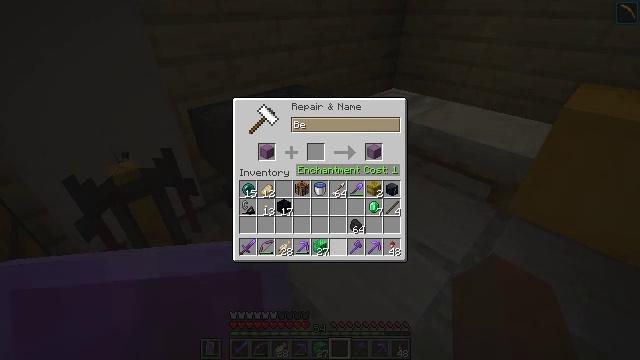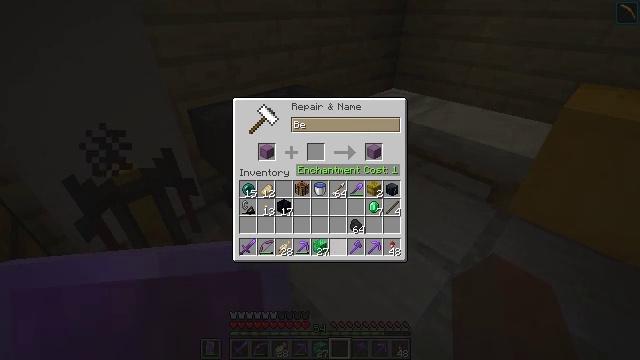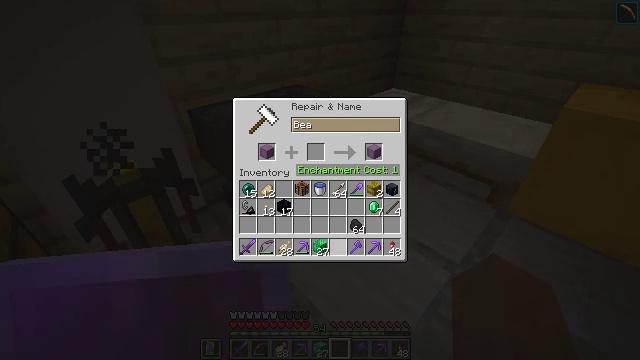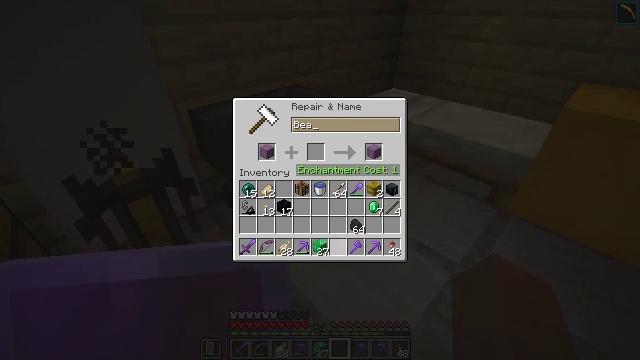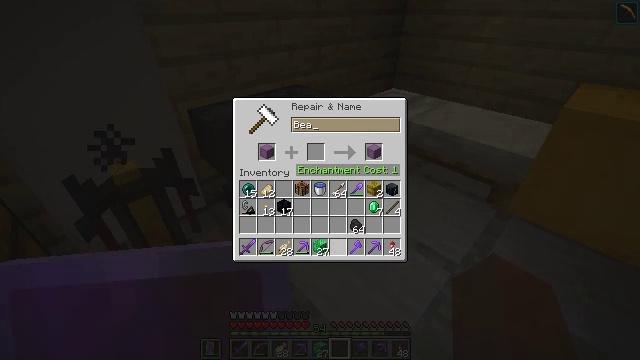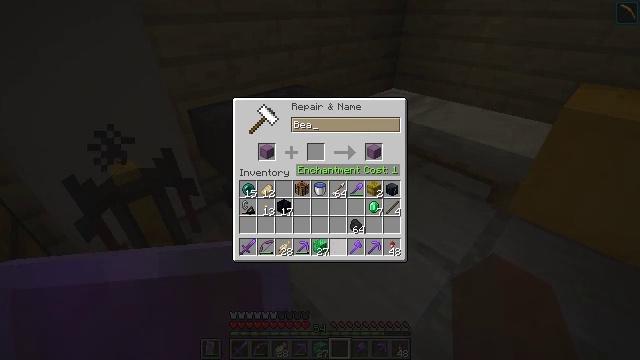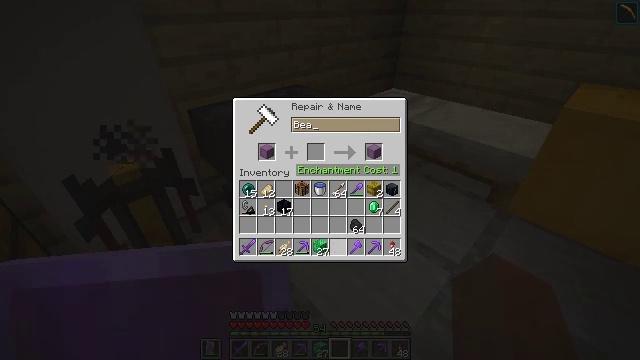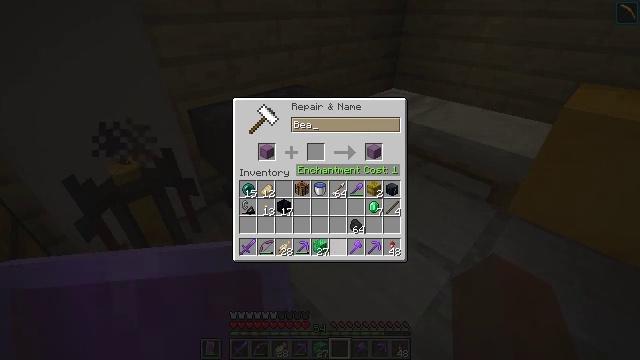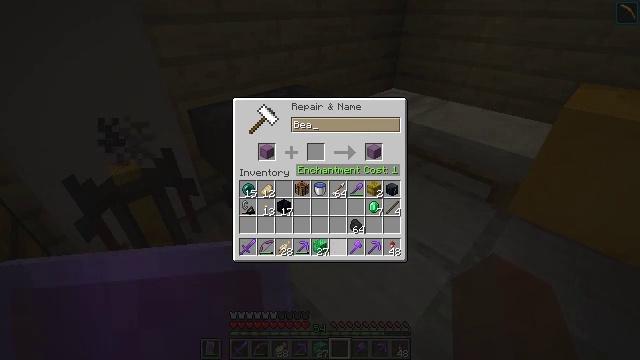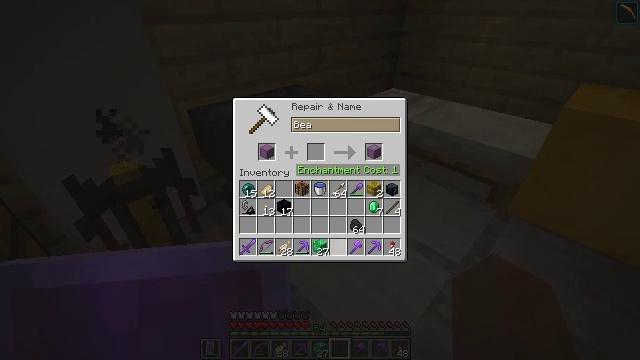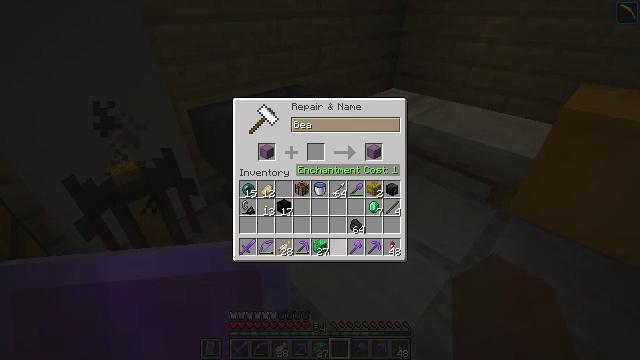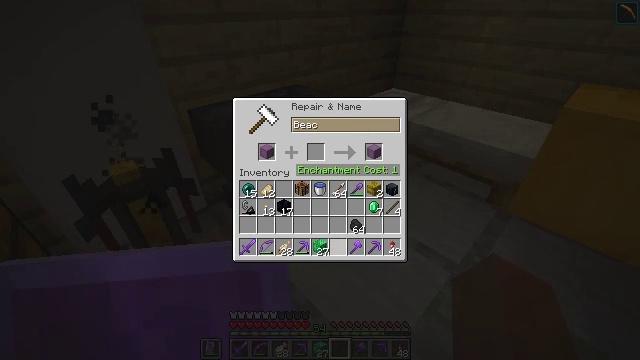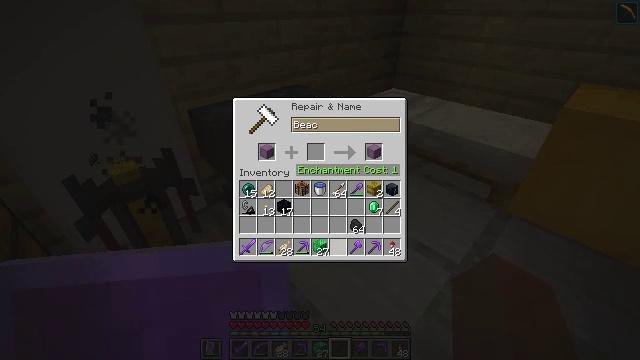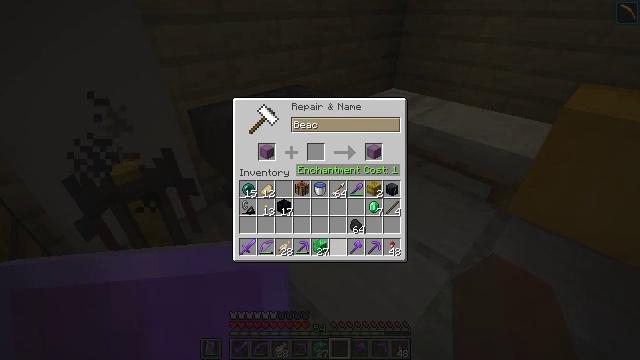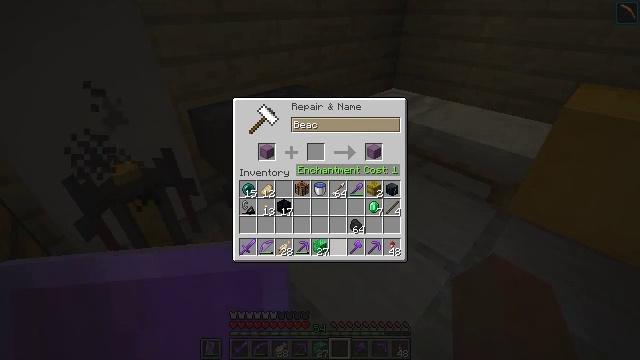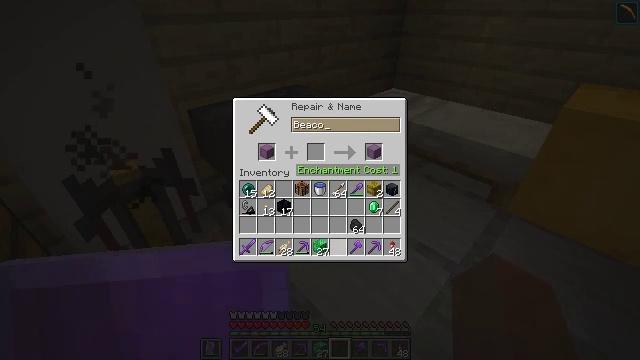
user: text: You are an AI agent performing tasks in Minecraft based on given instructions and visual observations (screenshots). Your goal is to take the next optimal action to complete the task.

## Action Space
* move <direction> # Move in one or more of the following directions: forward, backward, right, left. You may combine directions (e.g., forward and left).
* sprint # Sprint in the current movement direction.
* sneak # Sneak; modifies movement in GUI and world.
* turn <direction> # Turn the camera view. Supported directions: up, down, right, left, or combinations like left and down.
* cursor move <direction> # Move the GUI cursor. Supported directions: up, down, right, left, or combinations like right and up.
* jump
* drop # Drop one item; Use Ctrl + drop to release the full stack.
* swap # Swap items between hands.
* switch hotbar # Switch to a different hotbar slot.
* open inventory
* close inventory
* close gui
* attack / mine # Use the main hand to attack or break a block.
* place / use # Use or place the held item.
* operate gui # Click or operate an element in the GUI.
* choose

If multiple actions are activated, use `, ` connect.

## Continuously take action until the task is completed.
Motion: motion action
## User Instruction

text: craft item lime shulker box
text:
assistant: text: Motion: open inventory
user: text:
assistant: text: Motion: move left, open inventory
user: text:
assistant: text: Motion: move left, open inventory
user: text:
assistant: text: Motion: move left
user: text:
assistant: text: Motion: move left
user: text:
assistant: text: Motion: move left
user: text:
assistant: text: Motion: no_op
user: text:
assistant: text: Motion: no_op
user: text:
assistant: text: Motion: no_op
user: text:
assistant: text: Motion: no_op
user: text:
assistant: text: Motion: no_op
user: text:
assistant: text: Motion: no_op
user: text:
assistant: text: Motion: no_op
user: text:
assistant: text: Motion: no_op
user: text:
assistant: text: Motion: no_op
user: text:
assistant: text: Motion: no_op
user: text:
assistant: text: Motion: no_op
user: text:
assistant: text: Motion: no_op
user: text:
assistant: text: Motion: no_op
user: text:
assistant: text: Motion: no_op
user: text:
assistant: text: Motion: no_op
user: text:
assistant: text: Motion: no_op
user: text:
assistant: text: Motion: no_op
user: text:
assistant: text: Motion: no_op
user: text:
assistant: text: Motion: no_op
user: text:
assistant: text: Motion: no_op
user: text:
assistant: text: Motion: no_op
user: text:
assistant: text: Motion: no_op
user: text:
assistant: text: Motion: no_op
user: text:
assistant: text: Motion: no_op